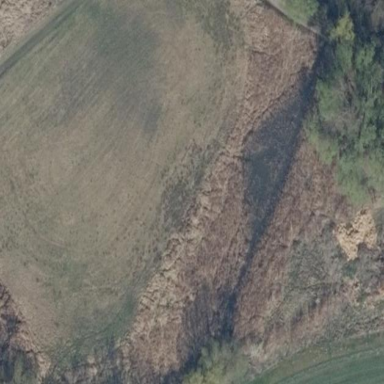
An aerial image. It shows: Wetland area characterized by wet meadow.